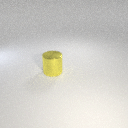
large yellow metal cylinder